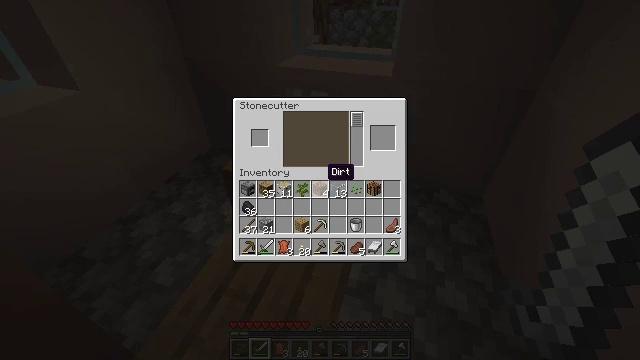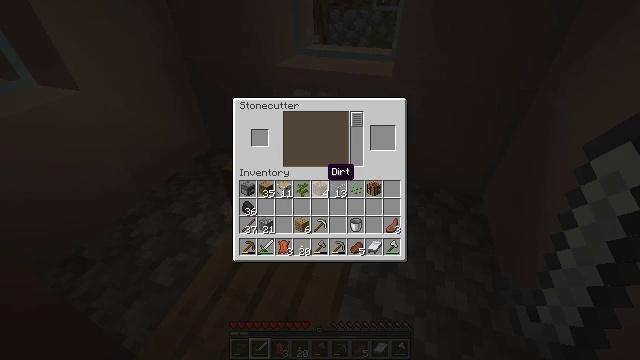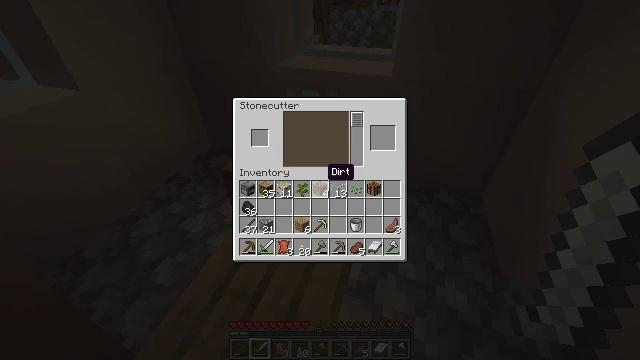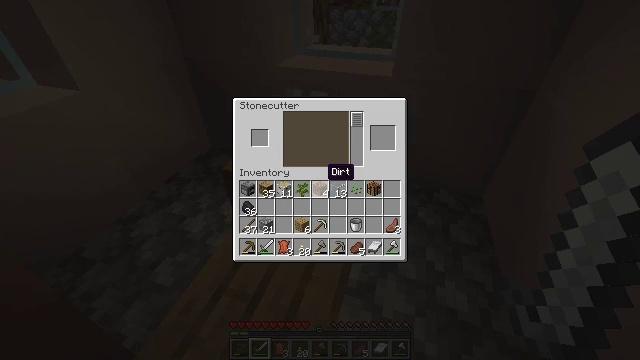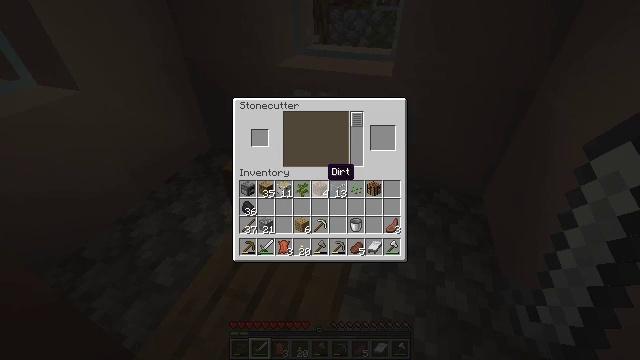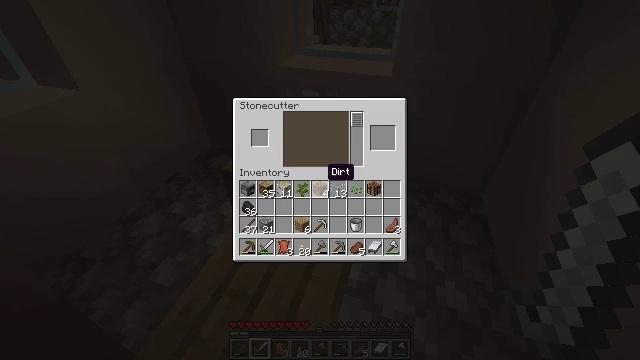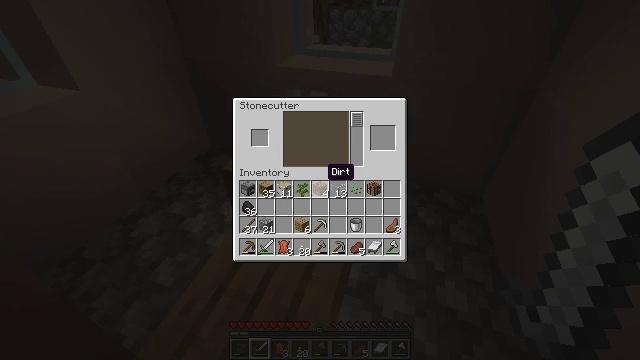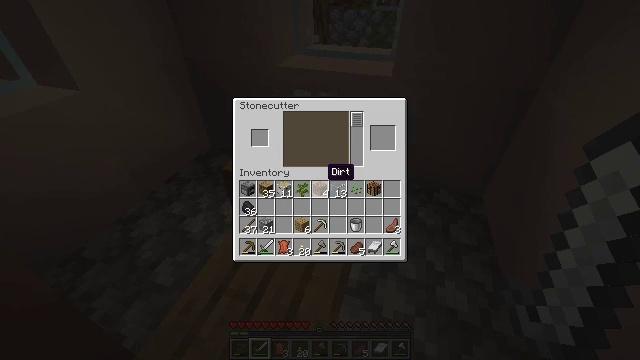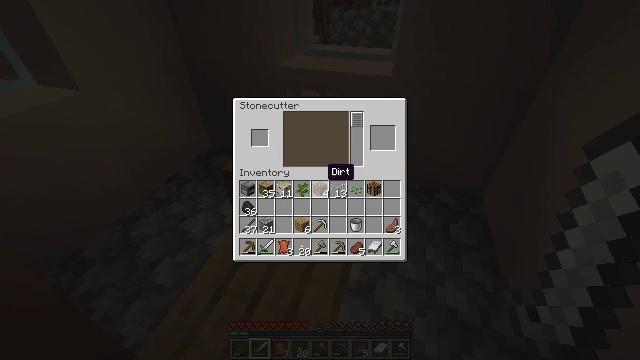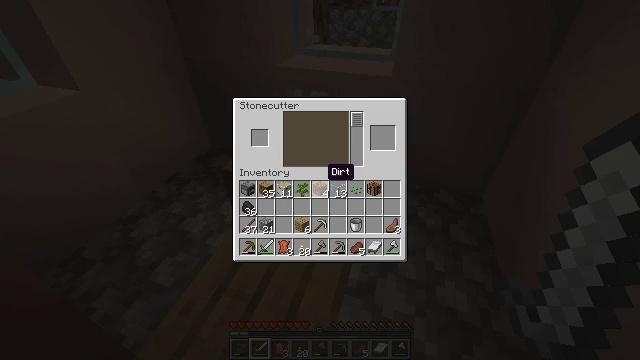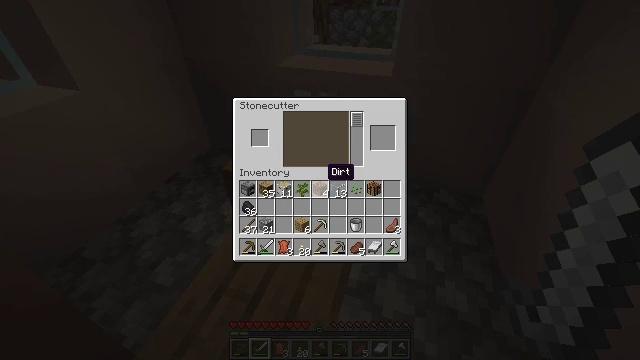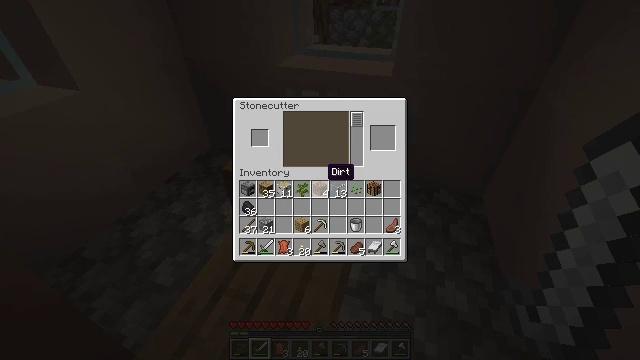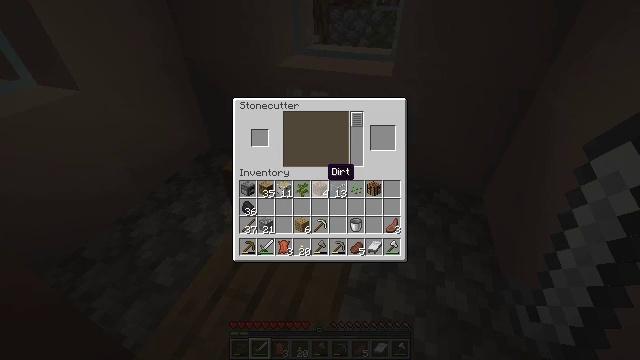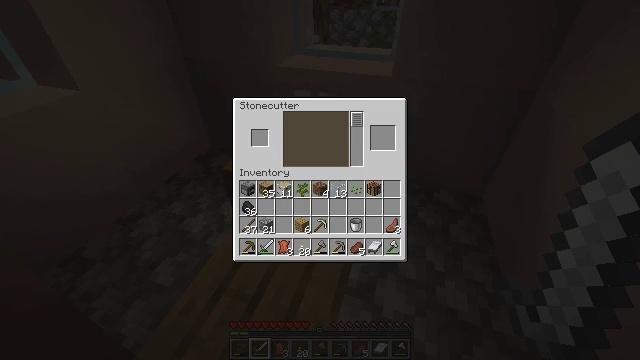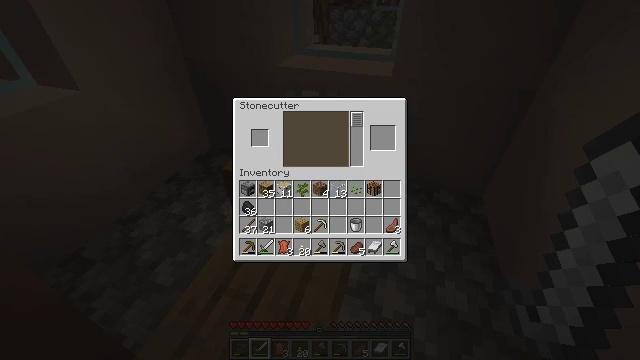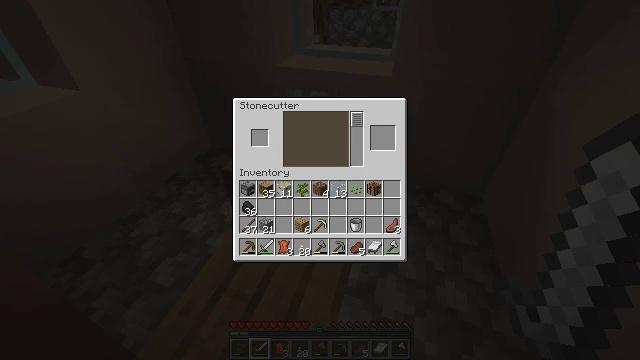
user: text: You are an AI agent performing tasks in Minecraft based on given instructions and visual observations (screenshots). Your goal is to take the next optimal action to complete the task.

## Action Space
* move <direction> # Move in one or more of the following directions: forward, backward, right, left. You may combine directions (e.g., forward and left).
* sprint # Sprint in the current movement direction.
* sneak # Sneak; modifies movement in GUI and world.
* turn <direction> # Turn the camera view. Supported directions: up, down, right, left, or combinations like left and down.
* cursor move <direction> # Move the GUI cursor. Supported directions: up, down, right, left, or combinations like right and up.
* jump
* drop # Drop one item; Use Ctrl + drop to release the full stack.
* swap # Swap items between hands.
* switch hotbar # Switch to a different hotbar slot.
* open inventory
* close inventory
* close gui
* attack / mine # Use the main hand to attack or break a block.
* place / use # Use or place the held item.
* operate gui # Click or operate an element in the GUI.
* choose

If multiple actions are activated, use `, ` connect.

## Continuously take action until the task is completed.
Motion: motion action
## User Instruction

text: Harvest hay blocks from the village.
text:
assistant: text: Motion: no_op
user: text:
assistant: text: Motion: no_op
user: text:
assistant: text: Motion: no_op
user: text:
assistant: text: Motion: no_op
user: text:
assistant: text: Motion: no_op
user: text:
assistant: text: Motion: no_op
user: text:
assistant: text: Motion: no_op
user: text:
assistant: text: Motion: no_op
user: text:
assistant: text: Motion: no_op
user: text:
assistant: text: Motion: no_op
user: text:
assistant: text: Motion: no_op
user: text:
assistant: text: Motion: no_op
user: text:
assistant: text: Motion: no_op
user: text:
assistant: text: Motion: no_op
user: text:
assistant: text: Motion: no_op
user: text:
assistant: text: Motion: no_op
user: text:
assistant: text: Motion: no_op
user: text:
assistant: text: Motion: no_op
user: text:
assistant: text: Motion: no_op
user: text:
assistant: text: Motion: no_op
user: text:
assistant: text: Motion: no_op
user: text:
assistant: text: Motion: no_op
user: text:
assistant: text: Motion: no_op
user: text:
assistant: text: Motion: cursor move left and up
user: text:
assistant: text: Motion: cursor move left and up
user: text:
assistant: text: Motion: cursor move up
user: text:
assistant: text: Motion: no_op
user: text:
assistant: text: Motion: no_op
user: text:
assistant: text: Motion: no_op
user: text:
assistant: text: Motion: no_op